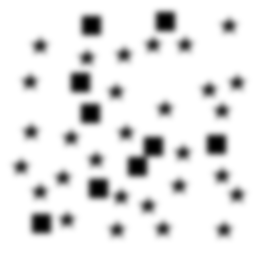
Squares: 9
Triangles: 0
Stars: 29
Total shapes: 38